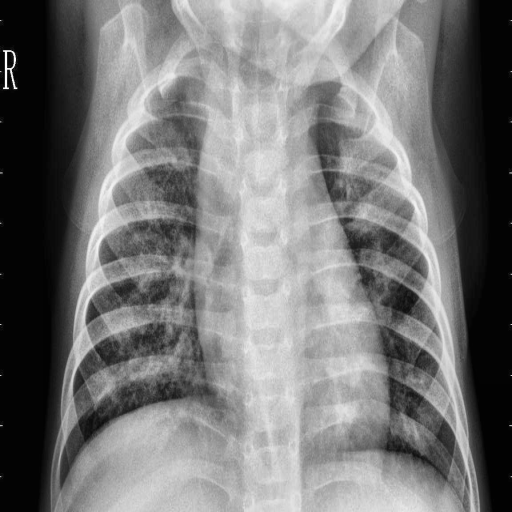
Finding: PNEUMONIA